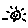
Label: sun